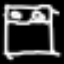
Label: bed